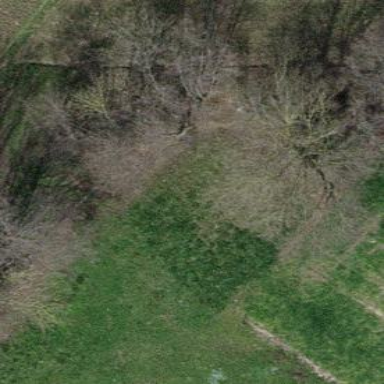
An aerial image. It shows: Deciduous broadleaved forest.